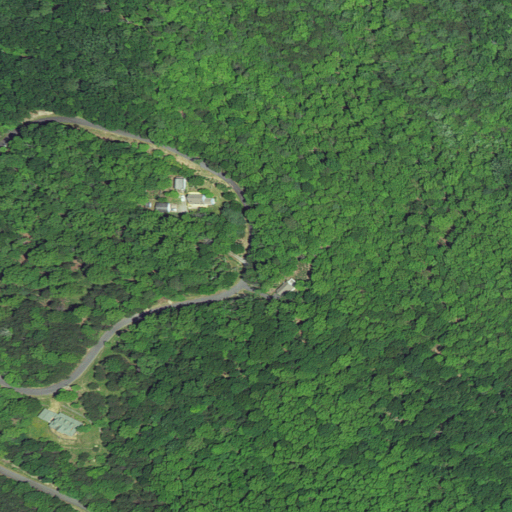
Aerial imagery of mountain in North Carolina named Greenstreets Mountain containing deciduous forest, mixed forest, and open development